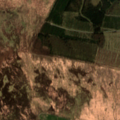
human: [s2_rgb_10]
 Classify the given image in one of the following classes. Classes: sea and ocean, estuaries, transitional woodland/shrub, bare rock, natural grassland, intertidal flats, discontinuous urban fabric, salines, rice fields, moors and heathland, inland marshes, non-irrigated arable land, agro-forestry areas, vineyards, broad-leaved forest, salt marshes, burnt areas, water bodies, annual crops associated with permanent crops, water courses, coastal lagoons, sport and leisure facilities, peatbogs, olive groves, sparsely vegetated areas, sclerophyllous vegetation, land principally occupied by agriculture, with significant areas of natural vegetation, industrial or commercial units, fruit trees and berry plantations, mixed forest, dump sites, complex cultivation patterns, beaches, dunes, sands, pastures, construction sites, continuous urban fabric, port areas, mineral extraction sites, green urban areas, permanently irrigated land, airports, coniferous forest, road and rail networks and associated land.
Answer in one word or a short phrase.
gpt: pastures, coniferous forest, moors and heathland, transitional woodland/shrub, peatbogs